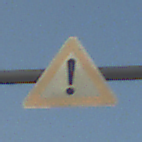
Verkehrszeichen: Gefahrenstelle
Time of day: SunriseSunset
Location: Outdoor (Special)
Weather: Clear
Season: NotSpecified
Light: Natural